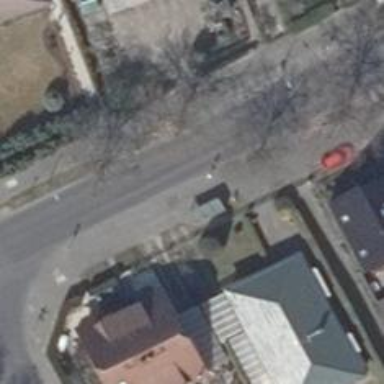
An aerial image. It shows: Public transport stop position.